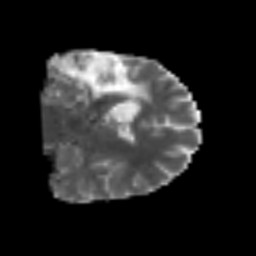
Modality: MD
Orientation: coronal
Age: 43
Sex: male
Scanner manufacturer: siemens
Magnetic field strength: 3 T
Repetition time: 6.1 s
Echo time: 0.101 s